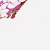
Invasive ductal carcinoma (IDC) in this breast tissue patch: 0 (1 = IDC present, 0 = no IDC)